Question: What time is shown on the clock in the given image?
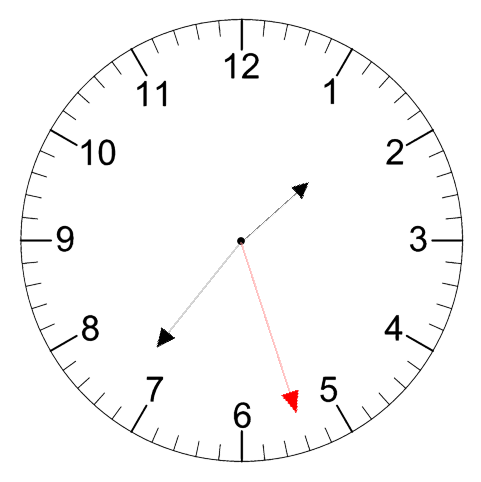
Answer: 01:36:27